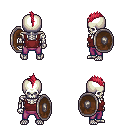
a pixel art fantasy rpg character, male body template, skeleton, maroon pirate shirt, magenta pants, ruby red mohawk hairstyle, shield, four views (front, back, left, right), 2x2 character sprite sheet, small pixel art, hard edges, no anti-aliasing